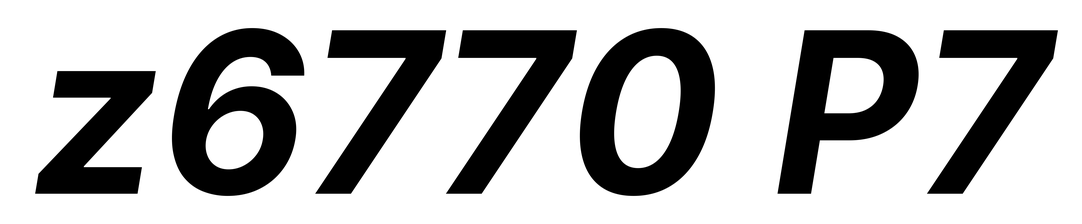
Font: Inter-Italic_Bold_Italic